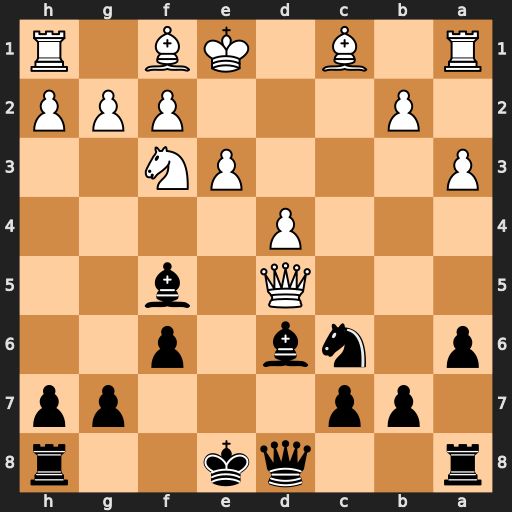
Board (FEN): r2qk2r/1pp3pp/p1nb1p2/3Q1b2/3P4/P3PN2/1P3PPP/R1B1KB1R
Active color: b
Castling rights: KQkq
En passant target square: -
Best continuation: Bb4+ axb4 Qxd5